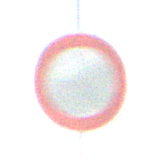
Verkehrszeichen: VerbotFahrzeugeAllerArt
Umgebung: Outdoor, Nature
Tageszeit: Night
Wetter: Clear
Licht: Natural
Jahreszeit: NotSpecified
Kontrast: HighContrast